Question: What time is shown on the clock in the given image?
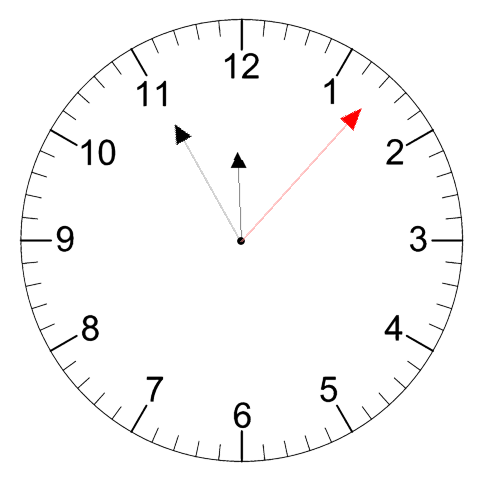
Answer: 11:55:07